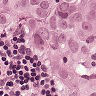
Metastatic tissue present: yes